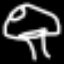
Label: mushroom